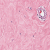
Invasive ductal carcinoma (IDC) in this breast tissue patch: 0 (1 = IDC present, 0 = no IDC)